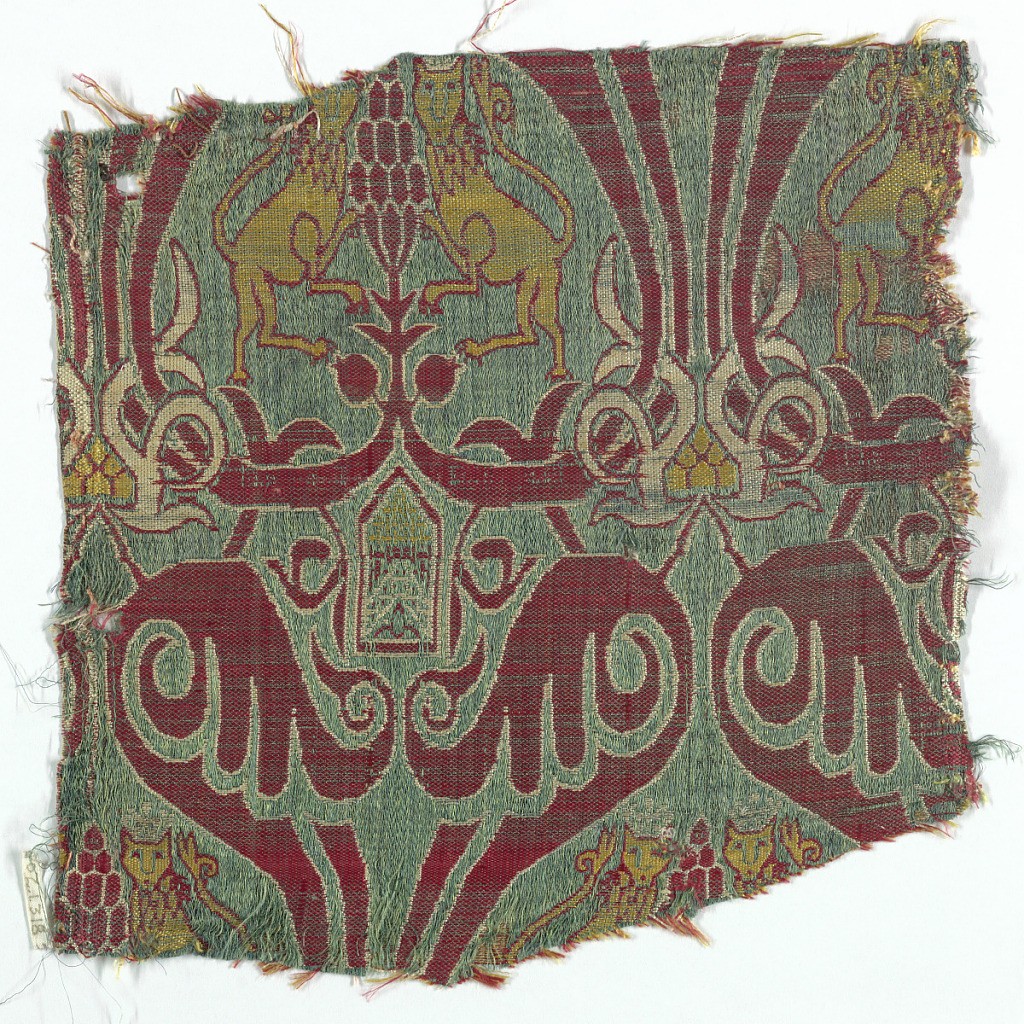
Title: Fragment
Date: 15th century
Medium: silk Technique: 4&1 satin patterned by plain weave (lampas)
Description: Crowned affronted lions within cartouches in green, yellow and white on red. Same design as 1902-1-316 and 1902-1-317.